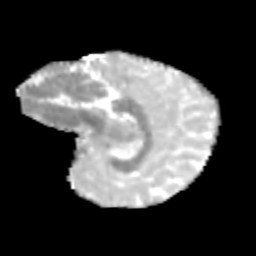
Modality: MD
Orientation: sagittal
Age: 9
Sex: female
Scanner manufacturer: siemens
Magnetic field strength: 3 T
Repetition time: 3.8 s
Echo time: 0.07 s